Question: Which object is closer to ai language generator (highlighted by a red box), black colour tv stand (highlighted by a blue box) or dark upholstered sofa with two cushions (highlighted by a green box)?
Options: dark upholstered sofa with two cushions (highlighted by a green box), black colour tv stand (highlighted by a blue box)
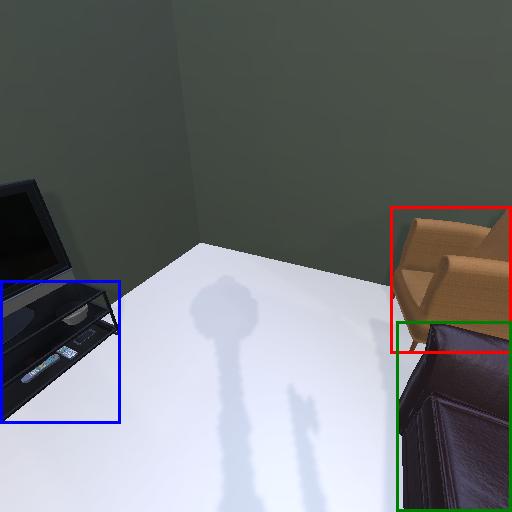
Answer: dark upholstered sofa with two cushions (highlighted by a green box)